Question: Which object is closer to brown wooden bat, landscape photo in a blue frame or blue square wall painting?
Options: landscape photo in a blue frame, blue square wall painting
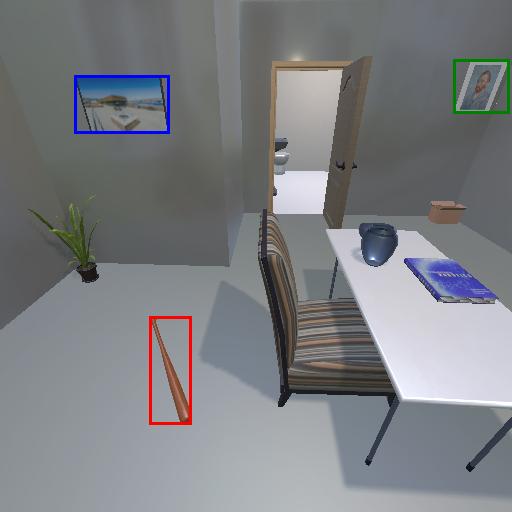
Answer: landscape photo in a blue frame